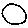
Label: circle